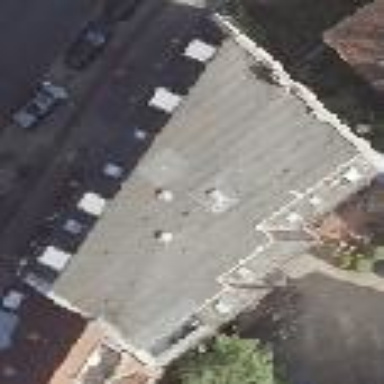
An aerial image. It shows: Building with black saltbox roof made of roof tiles. The building is beige and serves both residential and commercial purposes.